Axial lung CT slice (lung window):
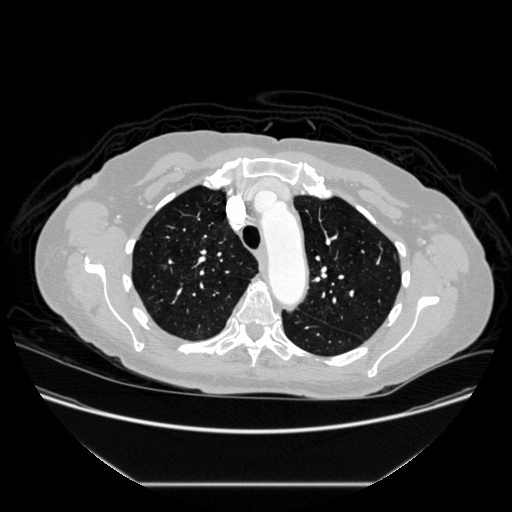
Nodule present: no